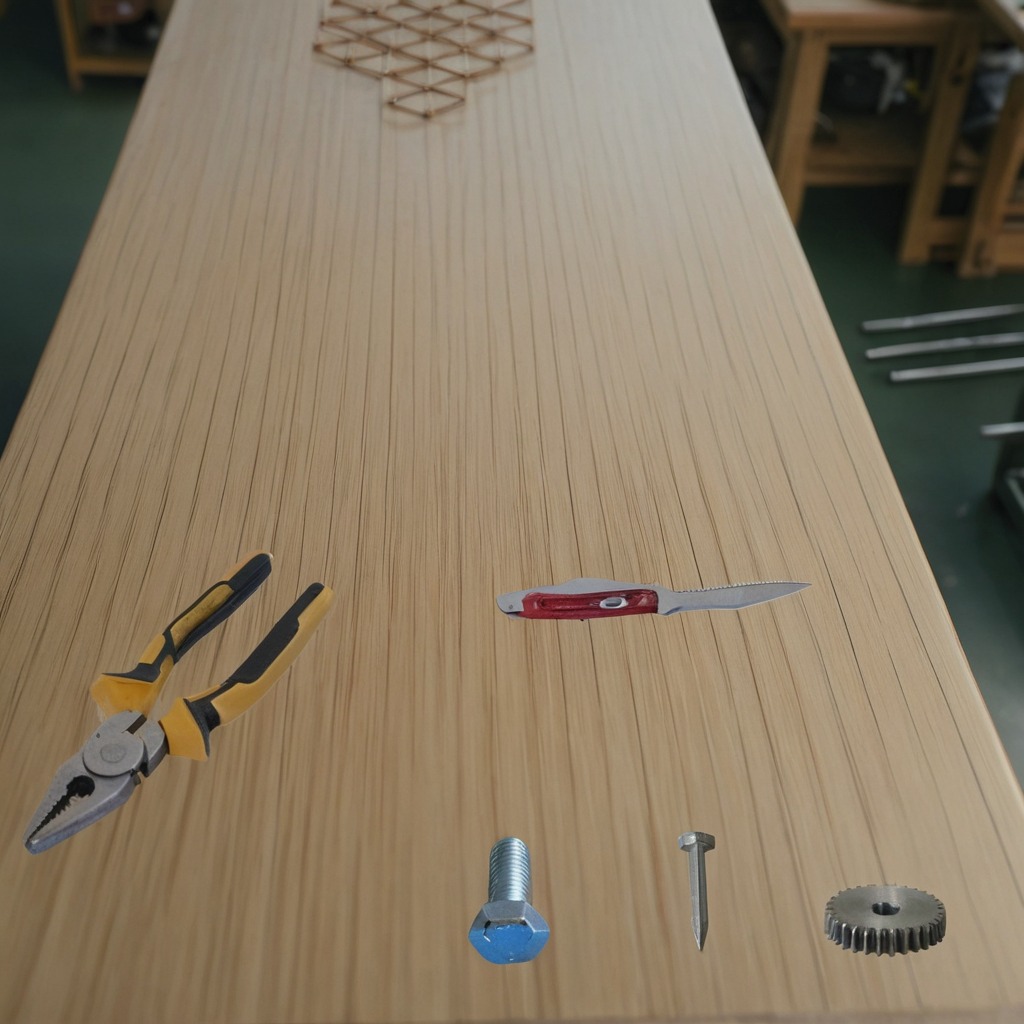
A gear with teeth, a utility knife, a metal machine screw, an iron nail, and a pair of pliers are lying on a workbench inside a coastal fishing gear workshop.